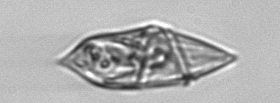
Label: Gyrodinium